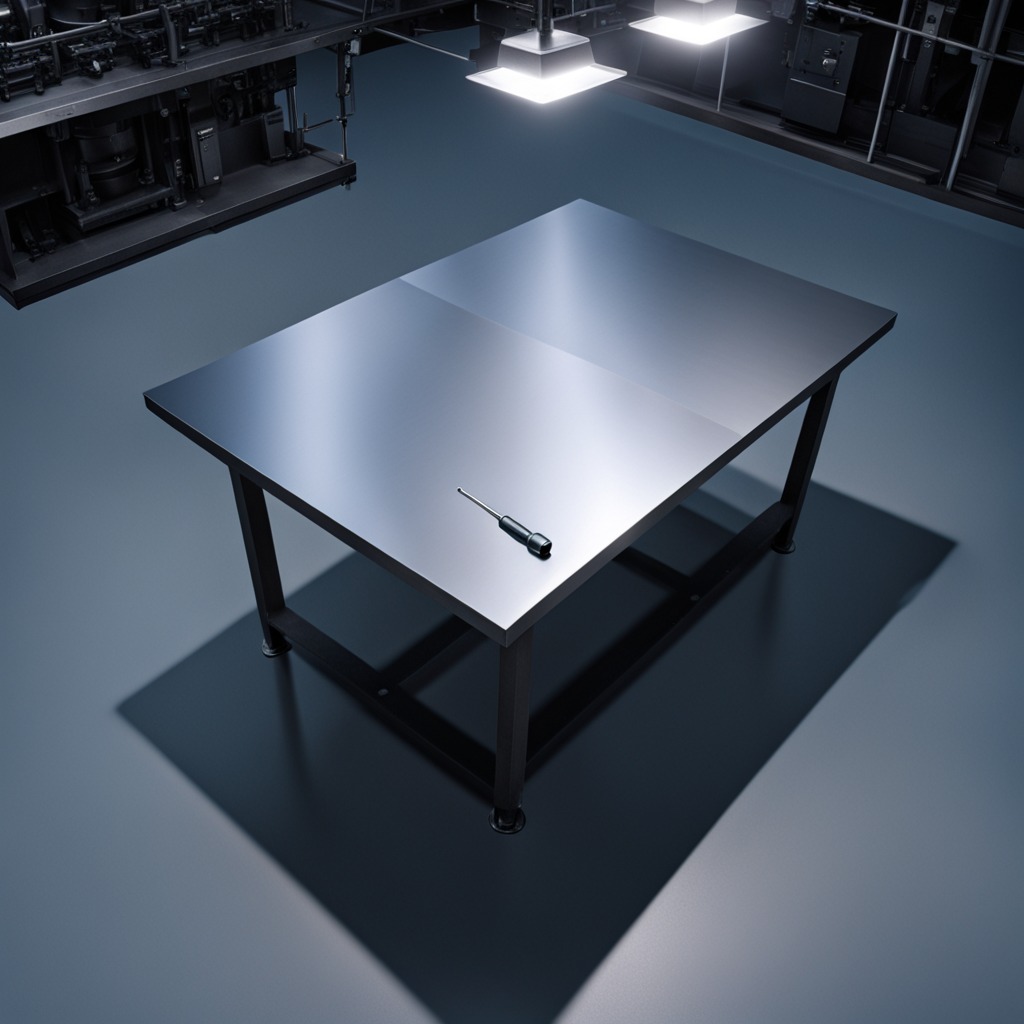
A screwdriver is lying on the tabletop.